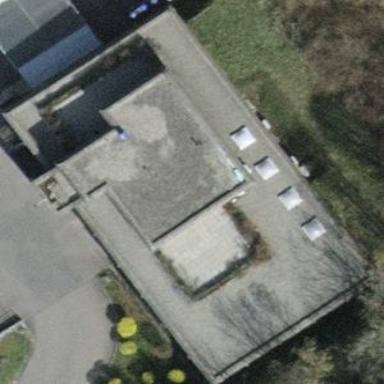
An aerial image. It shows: Commercial building.